Aerial crown-view tile of a tropical tree (Barro Colorado Island, Panama), acquired 20240813:
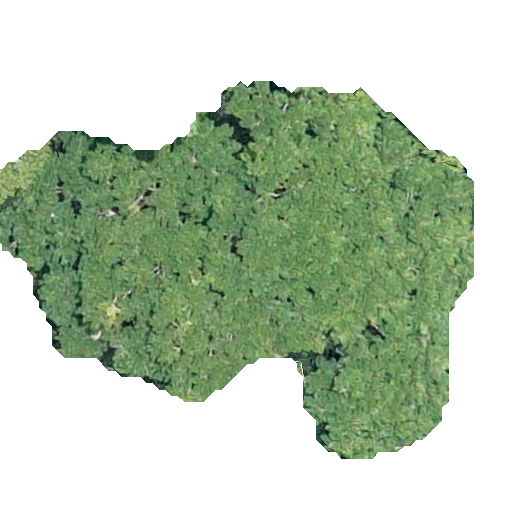
Species: Jacaranda copaia
GBIF accepted scientific name: Jacaranda copaia
Crown area: 182.503 m²